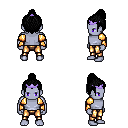
a pixel art fantasy rpg character, male body template, dark elf, purple skin, gold arm armor, gold greaves, black short topknot hairstyle, purple tiara, four views (front, back, left, right), 2x2 character sprite sheet, small pixel art, hard edges, no anti-aliasing